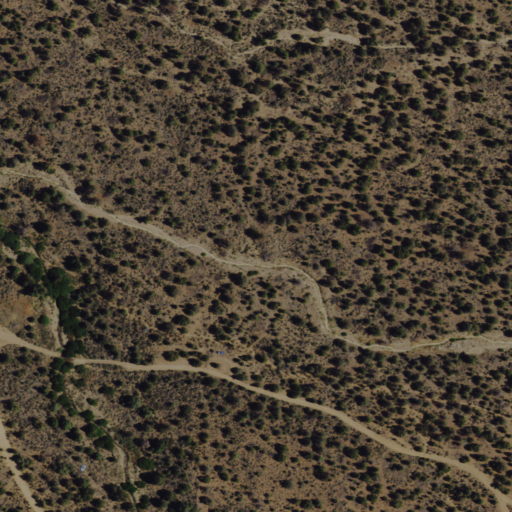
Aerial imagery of valley in Nevada named Lone Pine Canyon containing only grassland